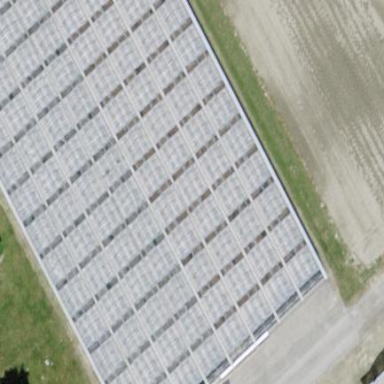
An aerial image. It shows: Greenhouse.